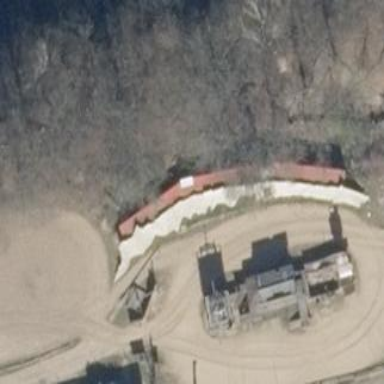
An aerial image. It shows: Wooden fence.